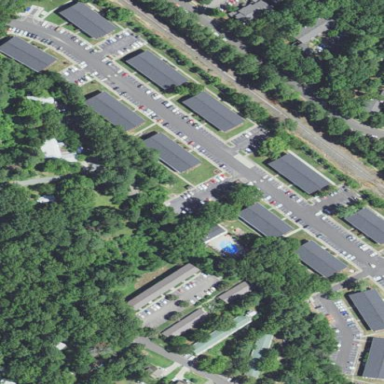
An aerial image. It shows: Residential area within neighborhood.